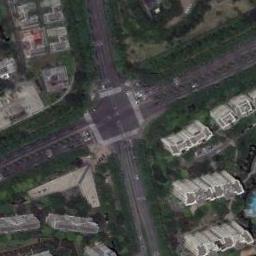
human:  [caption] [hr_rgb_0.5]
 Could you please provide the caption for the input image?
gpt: An intersection with normal traffic located in a block with some neatly arranged high-rise buildings .

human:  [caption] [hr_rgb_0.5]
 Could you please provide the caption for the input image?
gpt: There are many moving and waiting vehicles on the road at the intersection, And there are many neatly arranged tall buildings and some trees around the intersection .

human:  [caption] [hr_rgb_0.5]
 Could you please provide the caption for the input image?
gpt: There are many buildings beside the intersection .

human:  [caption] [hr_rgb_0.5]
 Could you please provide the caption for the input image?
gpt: There are few cars at the crossroads .

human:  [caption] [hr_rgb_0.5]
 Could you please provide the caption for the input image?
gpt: There are many green trees and some buildings around the intersection .